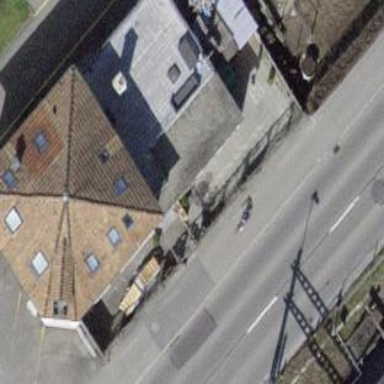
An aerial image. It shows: Building that houses restaurant.